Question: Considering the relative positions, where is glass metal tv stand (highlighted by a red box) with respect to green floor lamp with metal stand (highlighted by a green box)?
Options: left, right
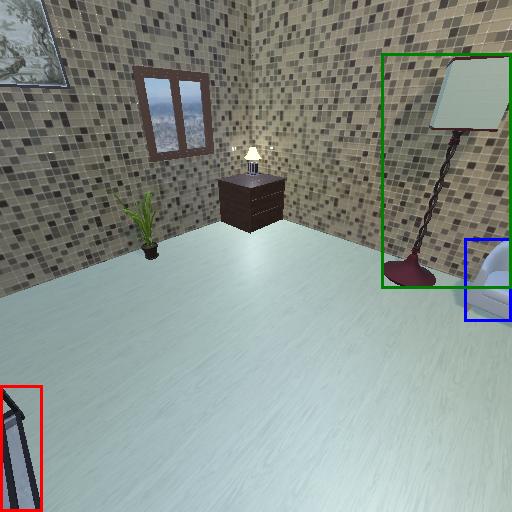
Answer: left